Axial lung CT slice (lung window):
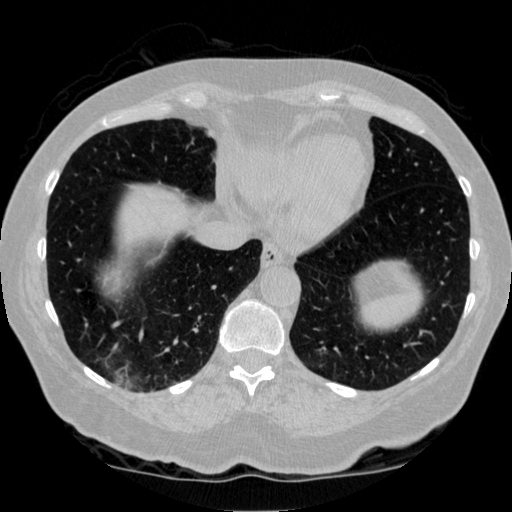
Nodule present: no